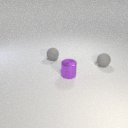
small purple metal cylinder to the left of small gray rubber sphere